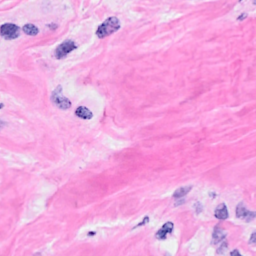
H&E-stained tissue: Breast